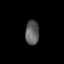
Tissue: lung
Cell type: Epithelial cells
Senescence score: 0.1705
Nuclear area (px): 325
Mean DAPI intensity: 94.083